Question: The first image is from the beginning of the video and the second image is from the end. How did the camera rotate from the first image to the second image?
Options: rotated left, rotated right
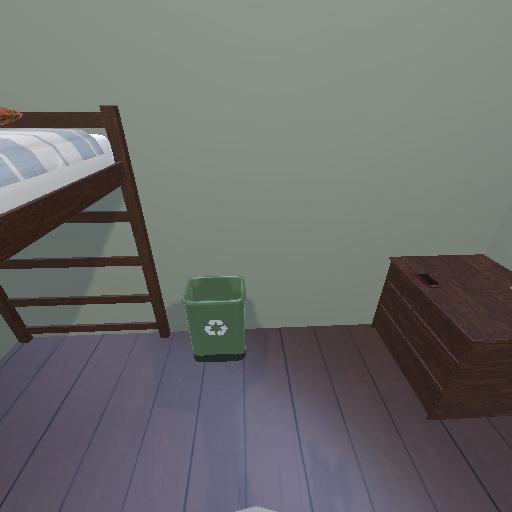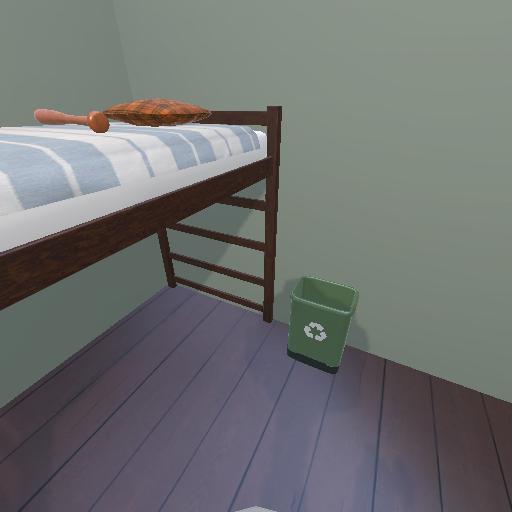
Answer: rotated left